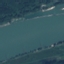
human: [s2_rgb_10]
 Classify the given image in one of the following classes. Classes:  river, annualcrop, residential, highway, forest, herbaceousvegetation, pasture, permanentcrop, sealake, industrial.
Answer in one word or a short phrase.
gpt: River